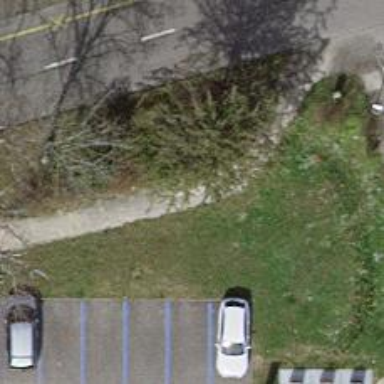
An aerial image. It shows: Unpaved sidewalk.